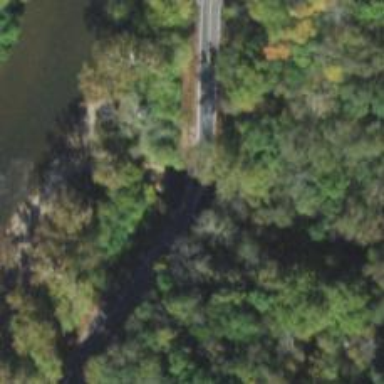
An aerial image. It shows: Residential road with asphalt surface that crosses over bridge with arch structure.